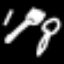
Label: fork